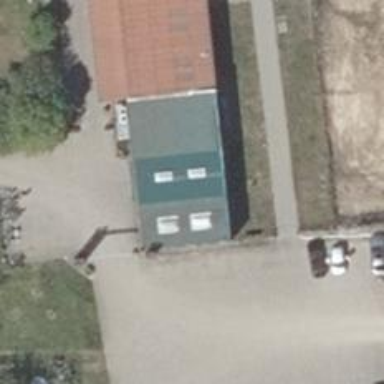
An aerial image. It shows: Farm shop.